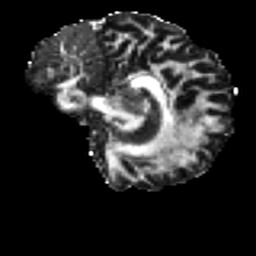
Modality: FA
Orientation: sagittal
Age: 26
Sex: female
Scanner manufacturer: ge
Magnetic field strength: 3 T
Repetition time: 7.8 s
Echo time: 0.0606 s